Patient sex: F
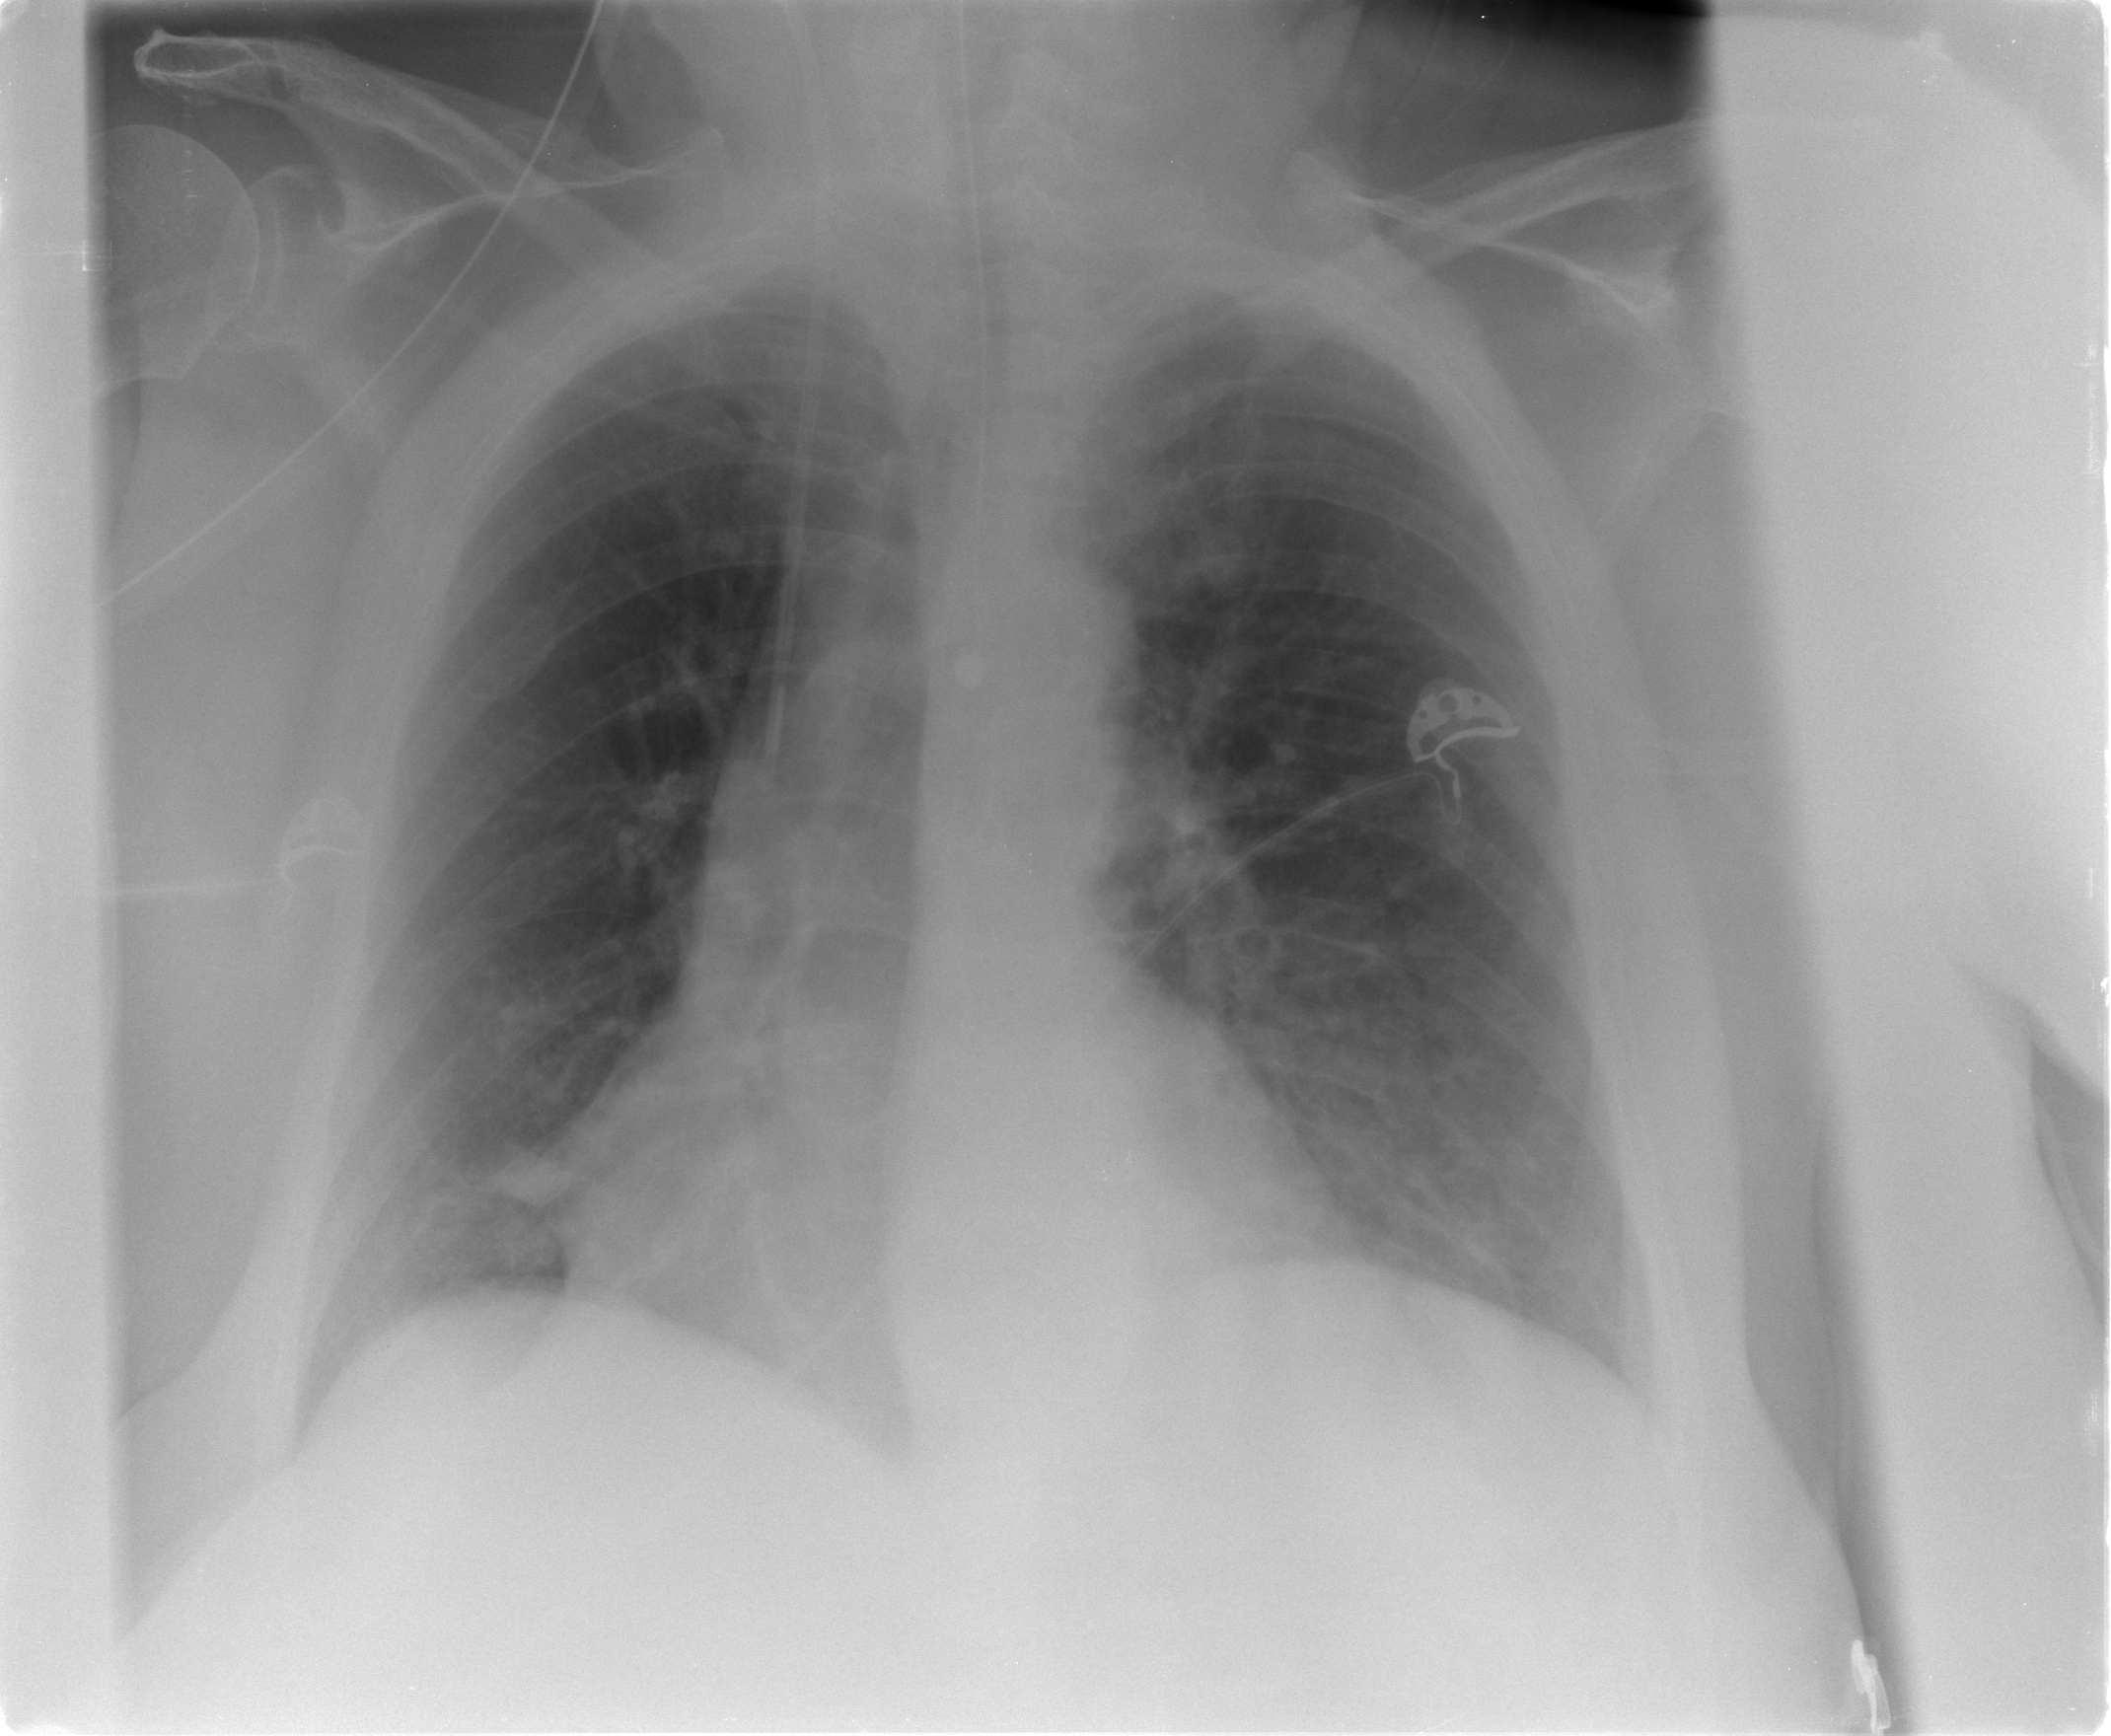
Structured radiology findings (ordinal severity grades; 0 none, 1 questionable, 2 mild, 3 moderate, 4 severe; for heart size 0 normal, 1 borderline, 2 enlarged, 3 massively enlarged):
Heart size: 2
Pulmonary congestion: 0
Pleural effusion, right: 0
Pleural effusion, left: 0
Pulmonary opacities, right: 0
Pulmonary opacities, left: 0
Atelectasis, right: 2
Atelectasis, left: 0